Interaction volume radius: 5 \u00c5
Interaction volume height: 10 \u00c5
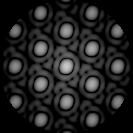
Disorder parameter: 0.005796